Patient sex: F
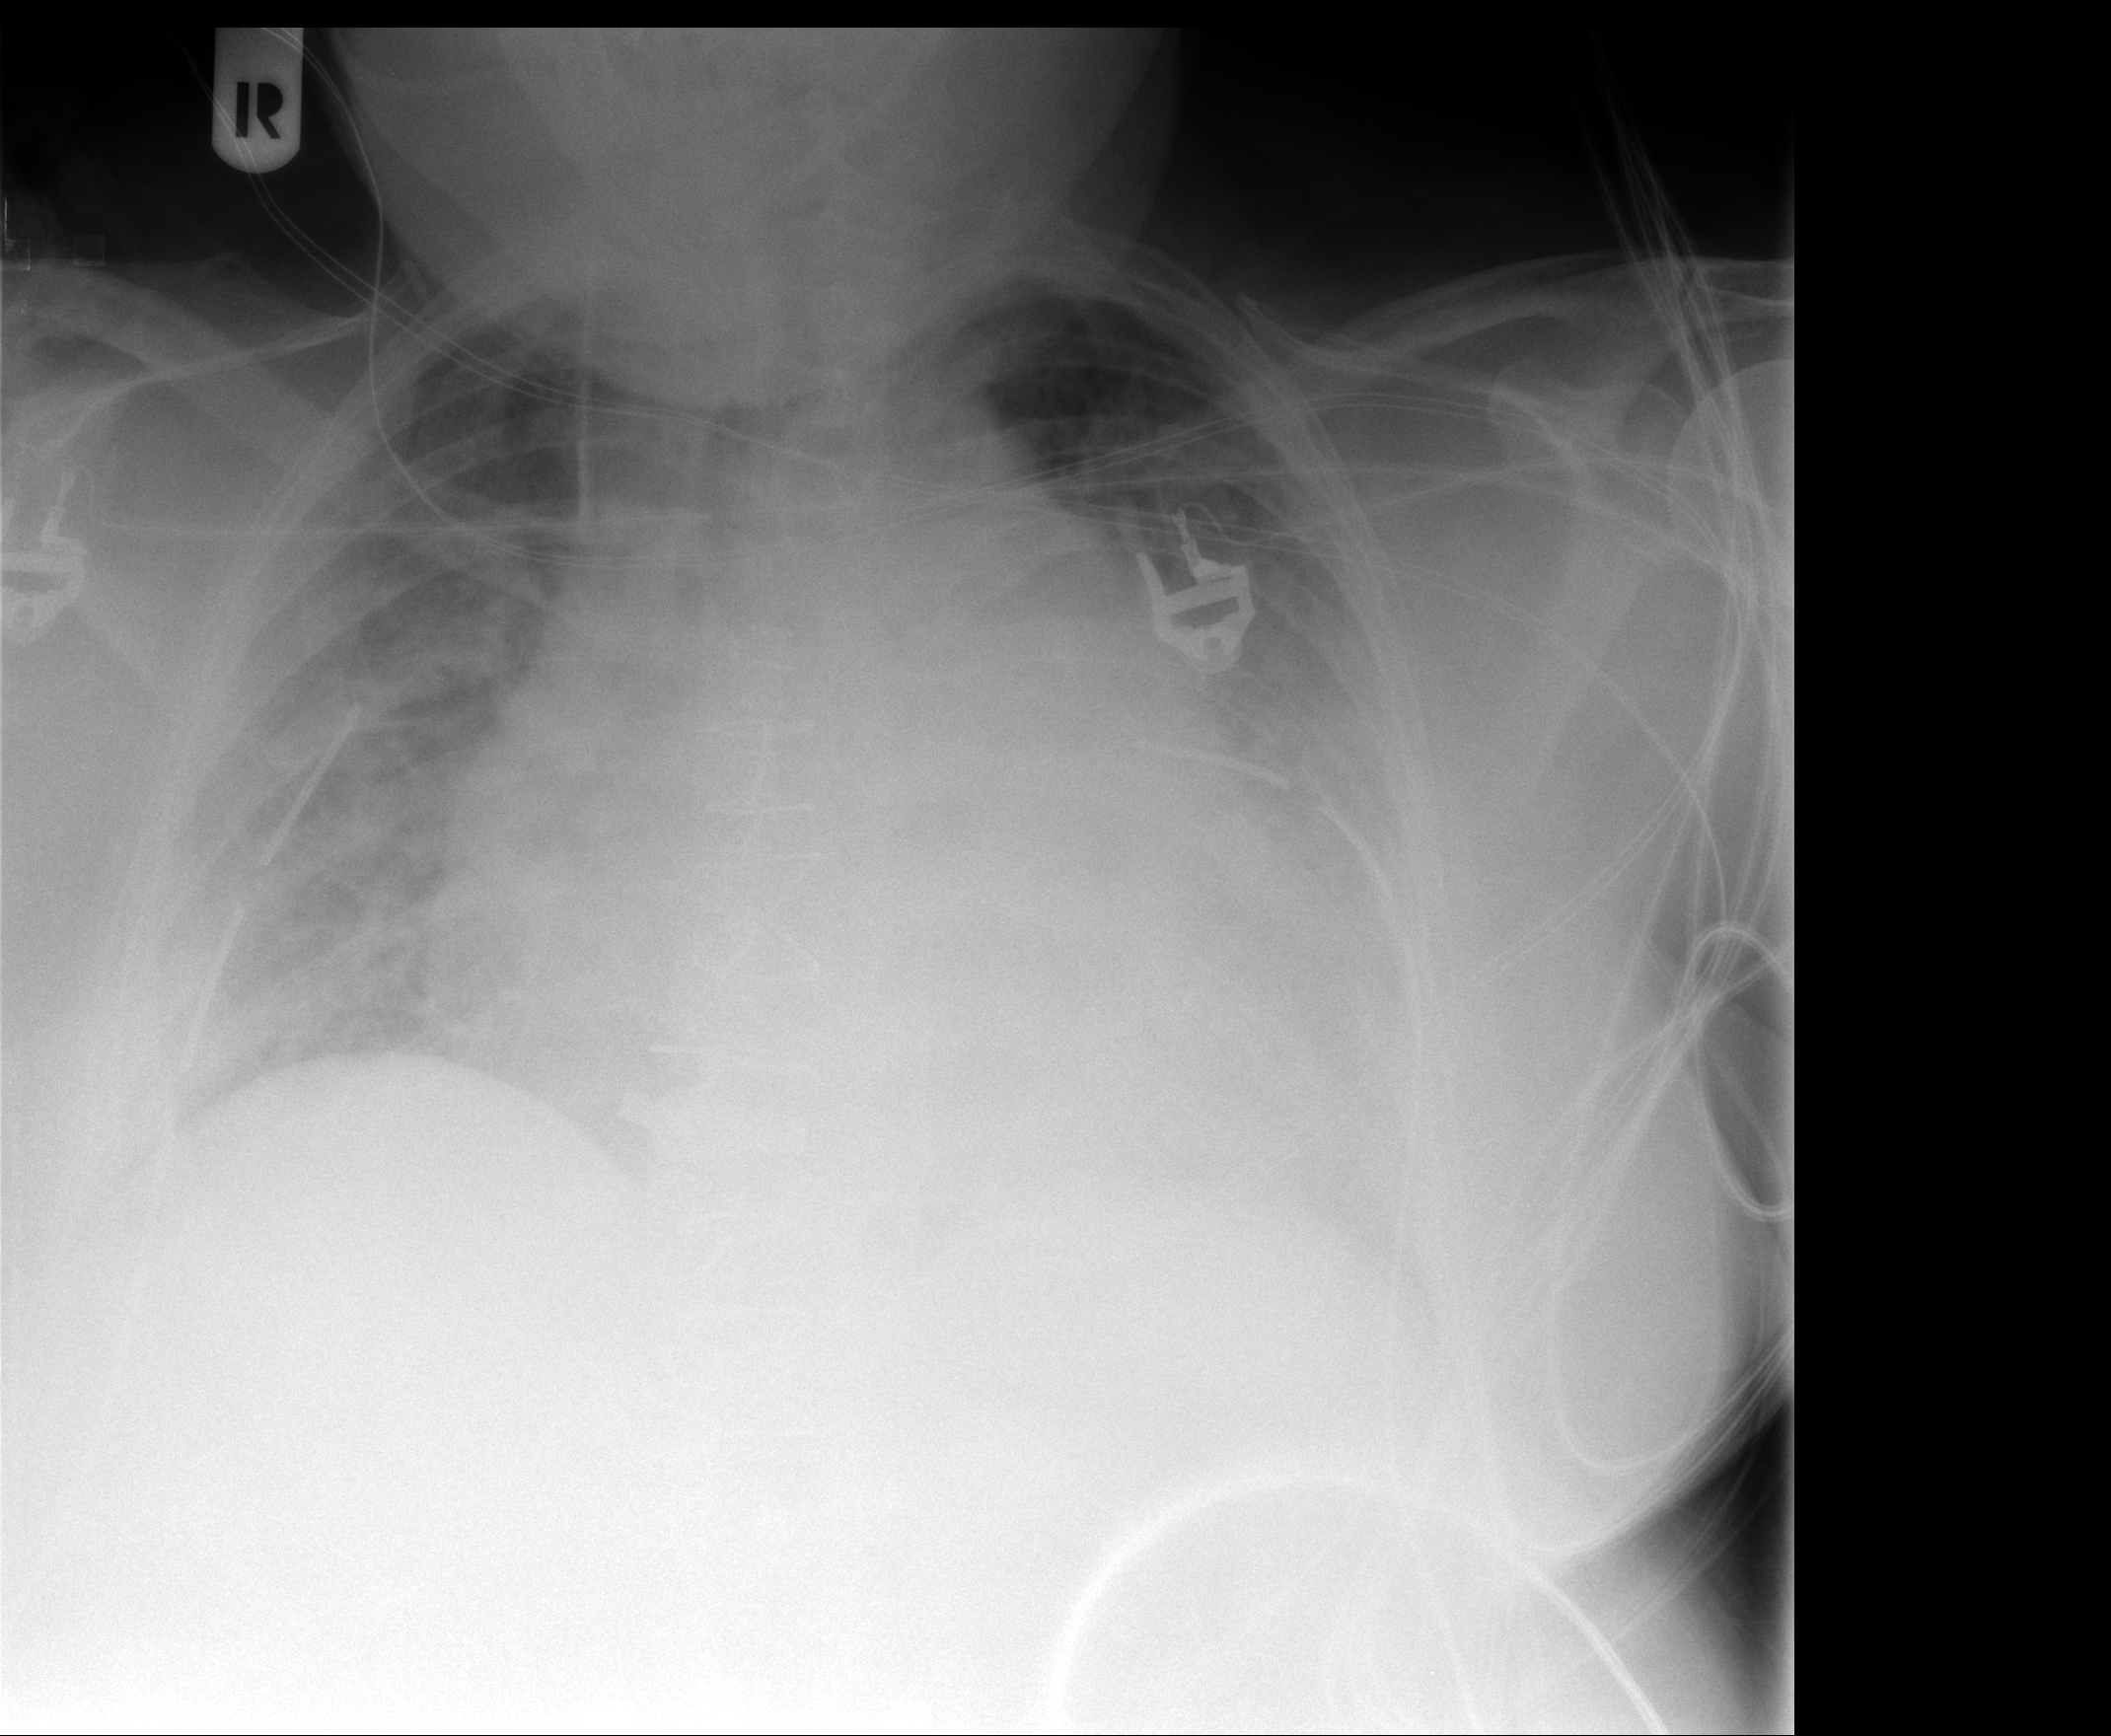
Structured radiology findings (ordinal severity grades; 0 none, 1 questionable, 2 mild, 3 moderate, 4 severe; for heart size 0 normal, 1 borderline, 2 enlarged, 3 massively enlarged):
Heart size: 2
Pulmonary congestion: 3
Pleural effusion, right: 0
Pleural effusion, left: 2
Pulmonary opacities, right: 1
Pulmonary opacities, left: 1
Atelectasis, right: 2
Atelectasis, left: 2